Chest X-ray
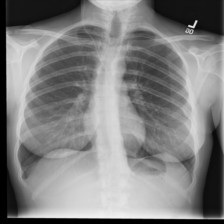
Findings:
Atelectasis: negative
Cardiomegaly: negative
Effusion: negative
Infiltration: negative
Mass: negative
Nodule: negative
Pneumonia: negative
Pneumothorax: negative
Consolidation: negative
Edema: negative
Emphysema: negative
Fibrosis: negative
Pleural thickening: negative
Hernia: negative